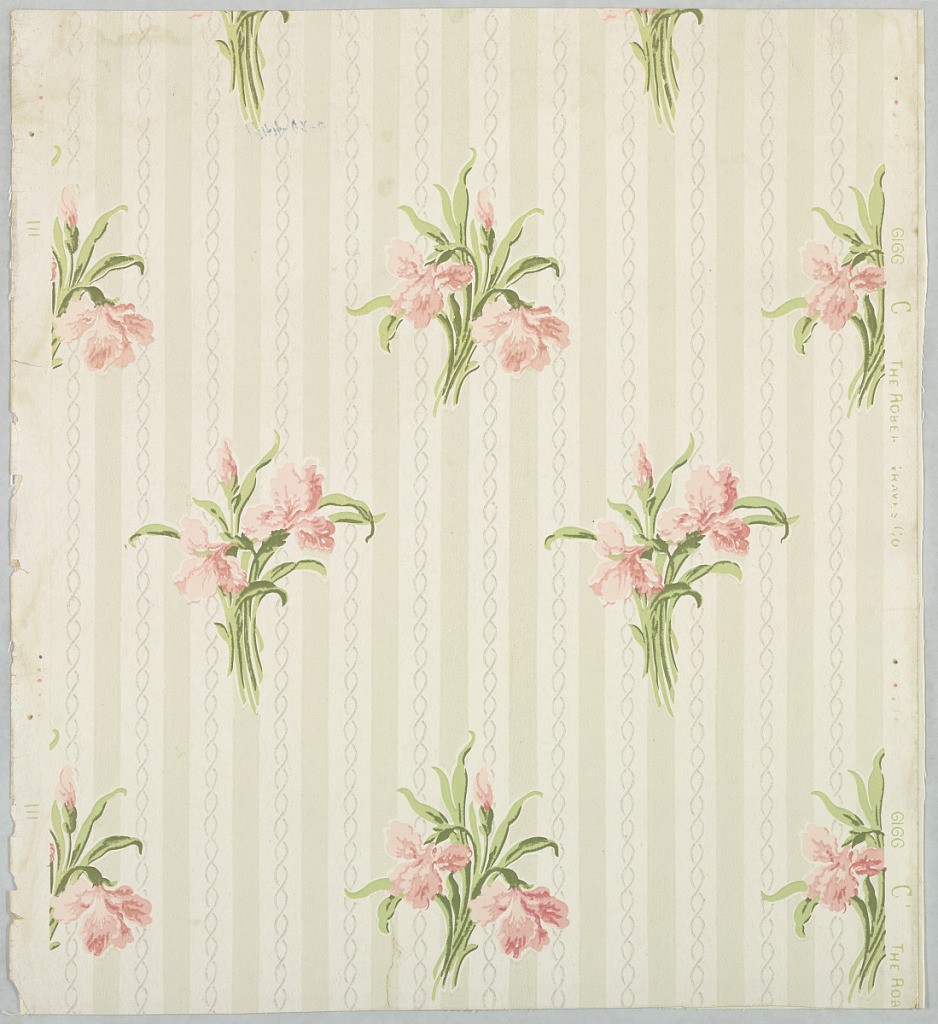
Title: Sidewall
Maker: Robert Graves Co., New York, New York
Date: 1890–1900
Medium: Machine-printed paper
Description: Iris design in clusters of two blossoms and one bud in rose with green leaves. These clusters alternate in parallel rows. The background consists of gray and ivory stripes. Running through the ivory stripe are two inter- facing wavy lines in frosted work. Printed in green, pink, and gray on ivory field. Printed in margin: "Robert Graves Co. -6166 C".